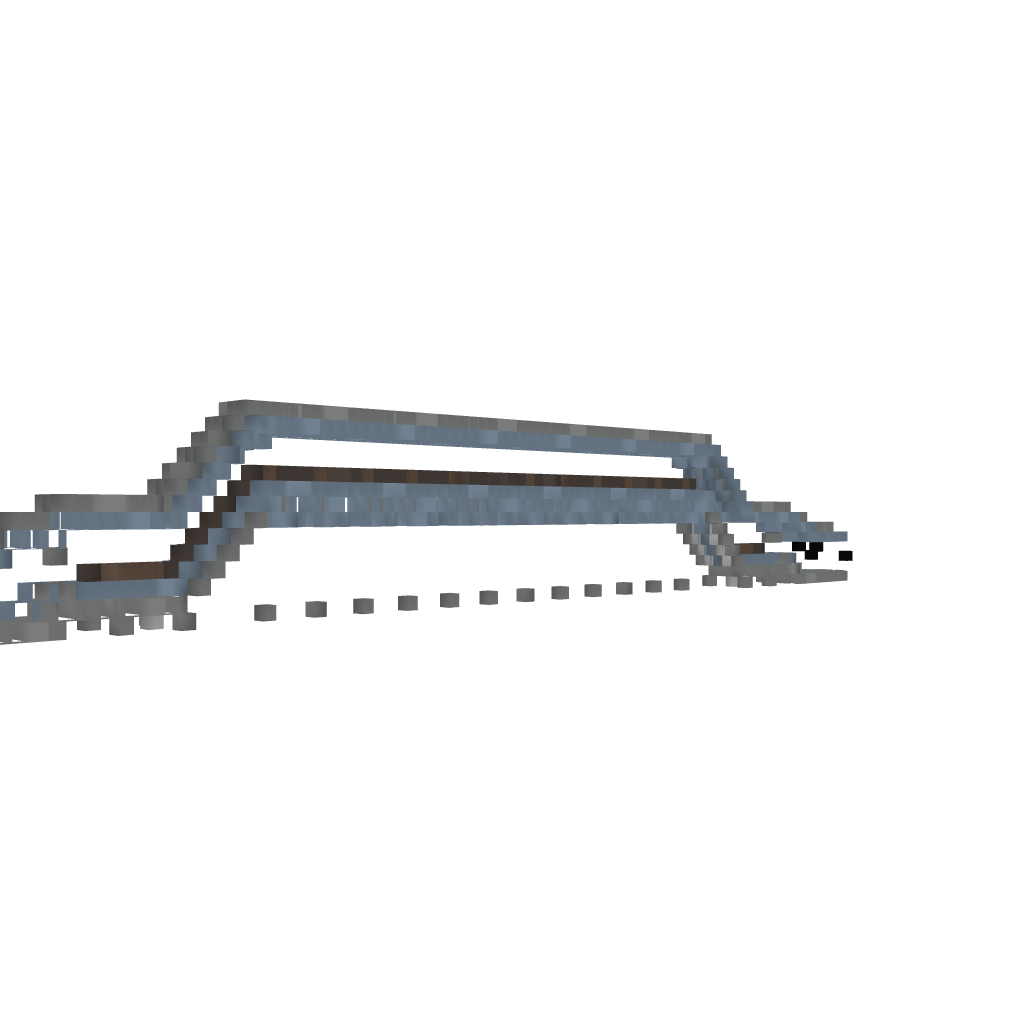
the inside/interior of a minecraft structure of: Advanced Minecart Bridge #1 Fixed